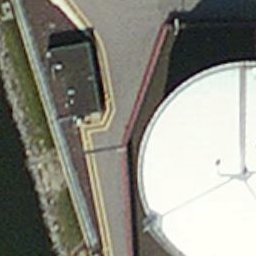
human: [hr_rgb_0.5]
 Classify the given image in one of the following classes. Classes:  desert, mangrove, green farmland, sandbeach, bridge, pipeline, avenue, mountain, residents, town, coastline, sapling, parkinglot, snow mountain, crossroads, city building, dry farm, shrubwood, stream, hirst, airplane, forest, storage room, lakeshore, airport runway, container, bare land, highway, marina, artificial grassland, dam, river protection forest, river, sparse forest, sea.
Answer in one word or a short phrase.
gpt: storage room